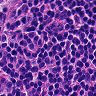
Metastatic tissue present: no